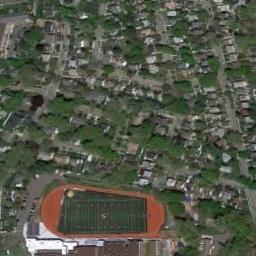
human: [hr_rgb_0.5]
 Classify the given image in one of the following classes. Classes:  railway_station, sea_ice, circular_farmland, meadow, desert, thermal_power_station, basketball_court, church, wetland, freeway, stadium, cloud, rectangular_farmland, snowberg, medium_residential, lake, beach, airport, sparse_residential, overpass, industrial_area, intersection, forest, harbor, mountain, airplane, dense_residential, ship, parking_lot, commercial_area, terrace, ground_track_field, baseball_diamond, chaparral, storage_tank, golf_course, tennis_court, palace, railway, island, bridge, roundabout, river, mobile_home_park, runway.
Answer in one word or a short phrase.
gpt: ground_track_field